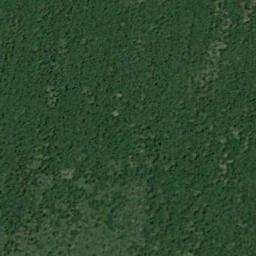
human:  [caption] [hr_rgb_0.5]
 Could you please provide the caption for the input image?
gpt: This meadow has dense grasses and parts of the meadow are relatively sparse .

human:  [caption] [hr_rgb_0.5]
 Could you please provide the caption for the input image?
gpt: The entire image is dominated by grass .

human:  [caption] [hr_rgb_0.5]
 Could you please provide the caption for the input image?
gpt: The meadow is dense but uneven .

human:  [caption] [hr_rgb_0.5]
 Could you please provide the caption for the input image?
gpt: A large lush green meadow covered with green grass .

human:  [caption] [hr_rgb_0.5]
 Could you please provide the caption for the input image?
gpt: A dense meadow with many green grass .